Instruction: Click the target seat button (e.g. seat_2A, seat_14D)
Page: checkout_seats
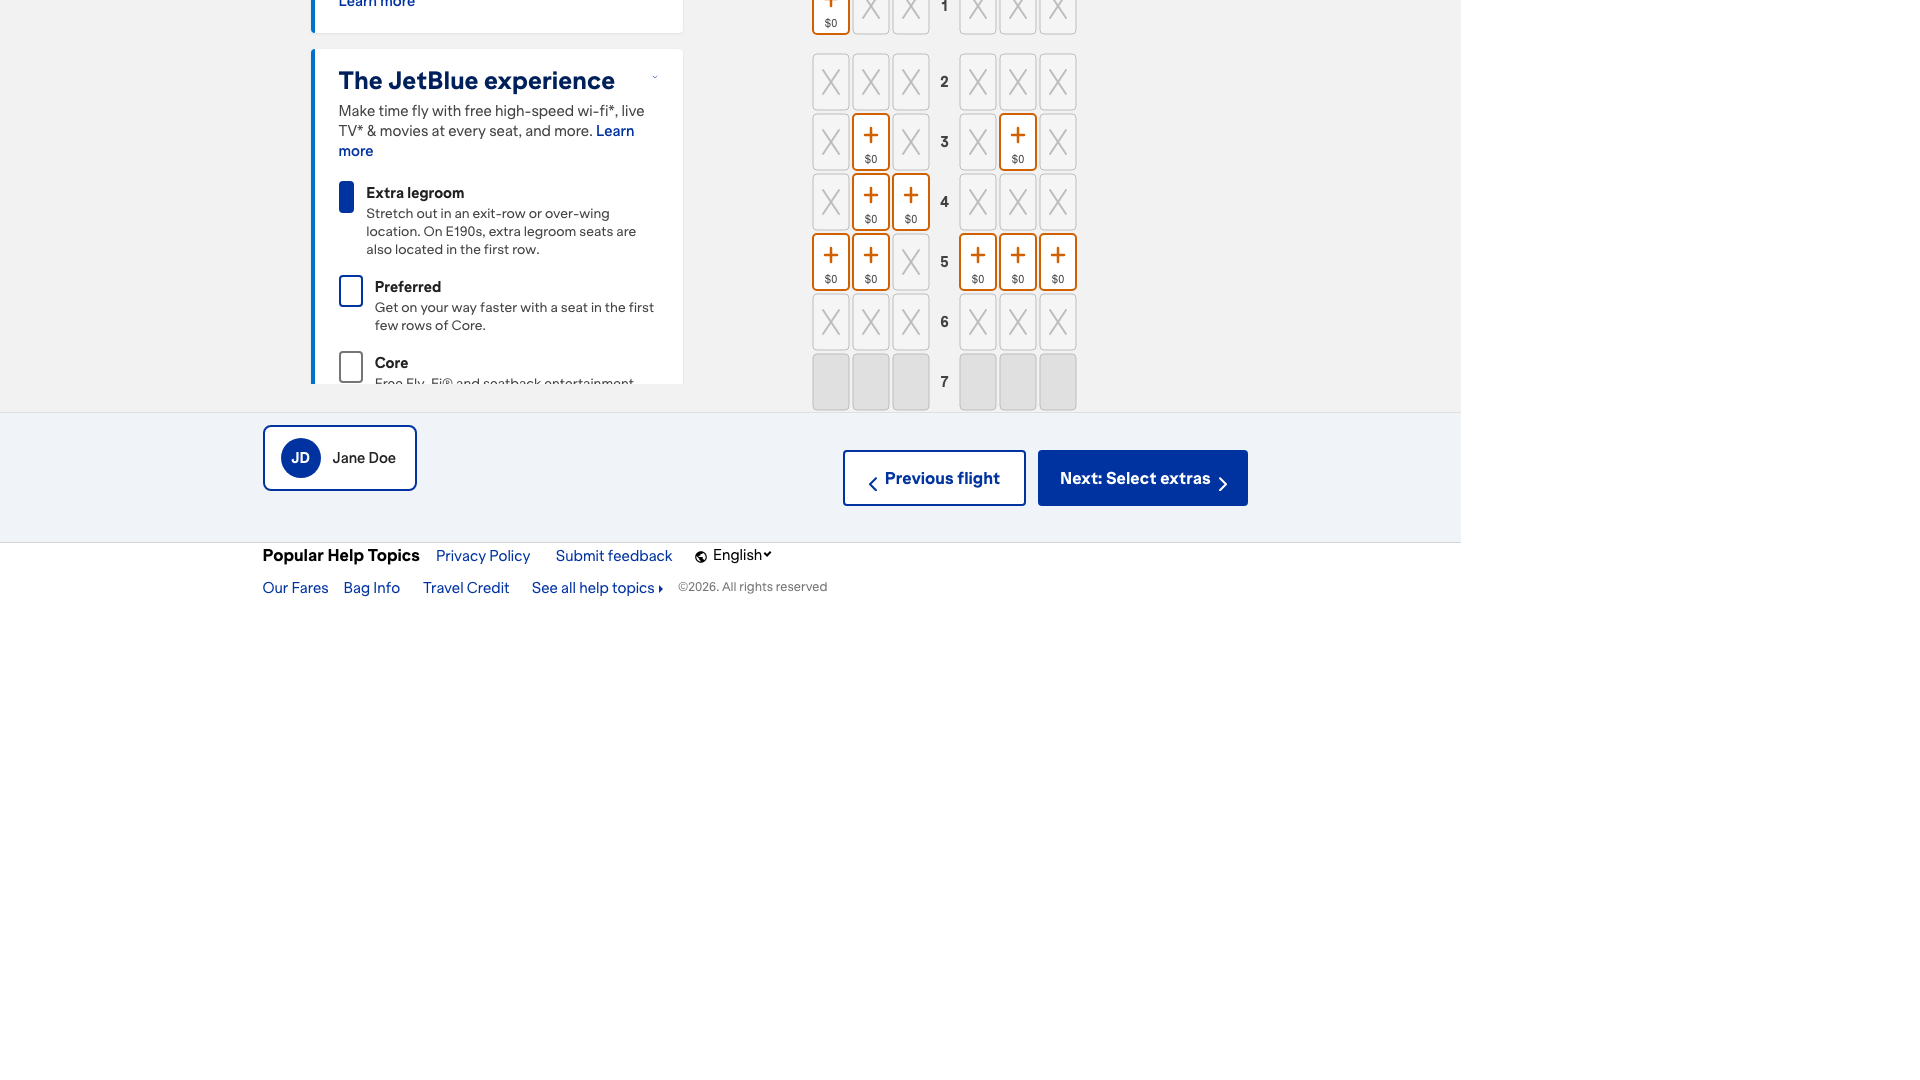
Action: click